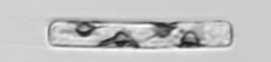
Label: Guinardia_delicatula